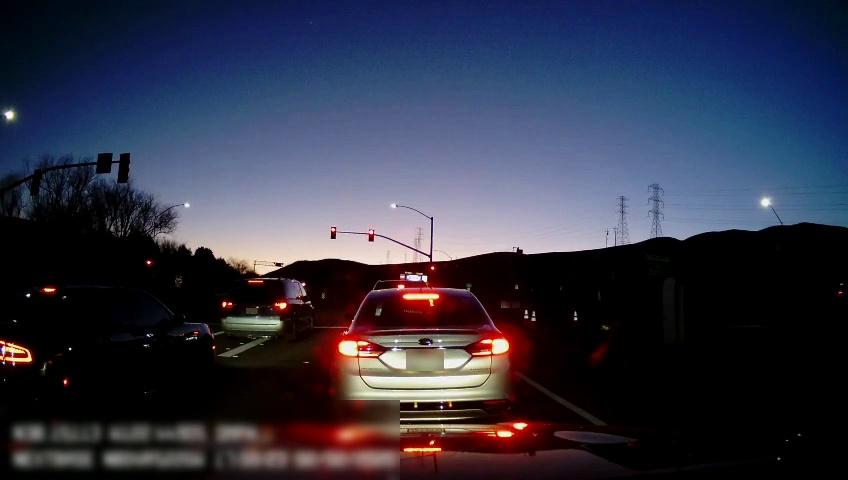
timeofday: Dusk/Dawn/Twilight
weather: Other
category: Drivable Space
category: Vehicles | Car
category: Vehicles | Car
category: Vehicles | SUV
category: Vehicles | Car
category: Vehicles | Car
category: Lanes | Current Lane
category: Lanes | Current Lane
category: Lanes | Alternate Lane
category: Traffic | Lights
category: Traffic | Lights
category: Traffic | Lights
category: Traffic | Lights